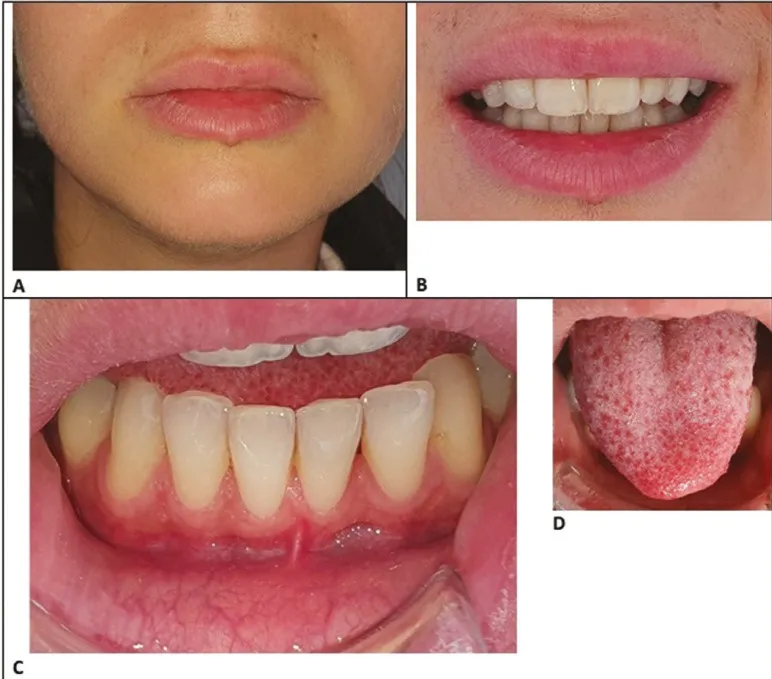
Photographic views of extra and intraoral tissues.
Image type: medical_photograph (oral_photograph)